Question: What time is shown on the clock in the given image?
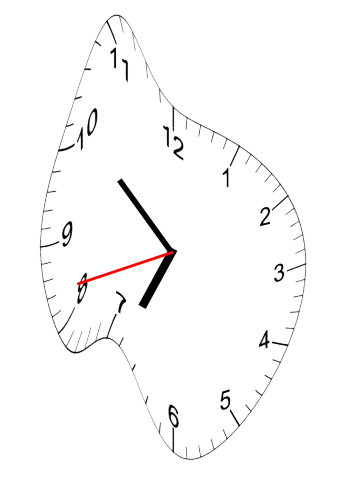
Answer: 06:51:42